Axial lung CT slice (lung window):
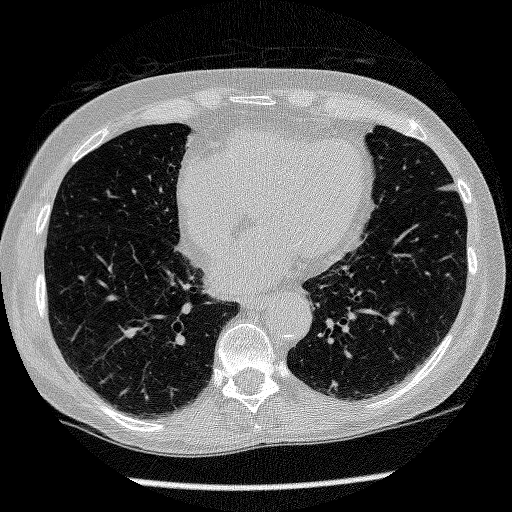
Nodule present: yes
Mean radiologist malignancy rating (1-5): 3.25